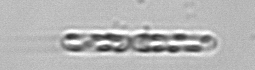
Label: Dactyliosolen_fragilissimus